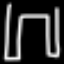
Label: pants